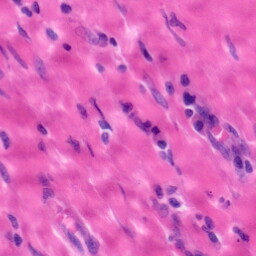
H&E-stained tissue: Tonsil